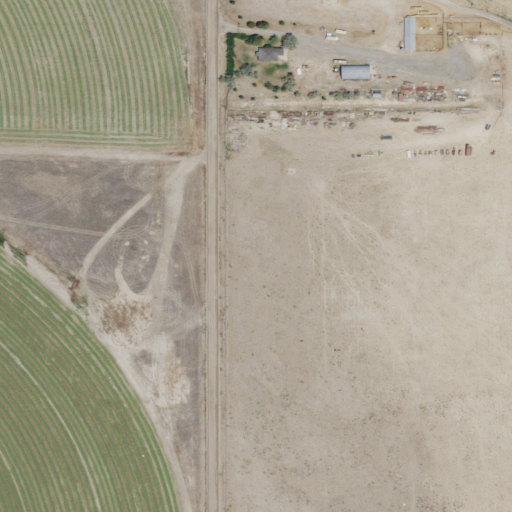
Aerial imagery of valley in Utah named Christy Canyon containing cultivated crops, open development, grassland, low intensity development, and medium intensity development